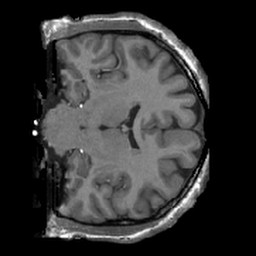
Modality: T1w
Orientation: coronal
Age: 26
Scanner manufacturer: siemens
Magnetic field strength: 3 T
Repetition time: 2.4 s
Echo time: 0.00224 s